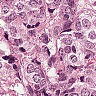
Metastatic tissue present: yes